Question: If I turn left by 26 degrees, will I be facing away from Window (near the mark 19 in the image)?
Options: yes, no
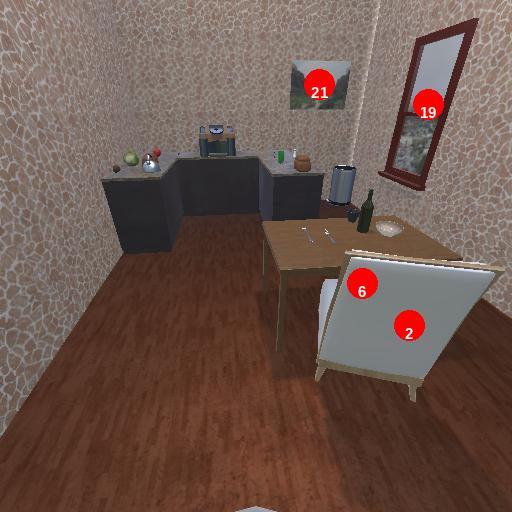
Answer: yes